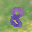
Label: 8